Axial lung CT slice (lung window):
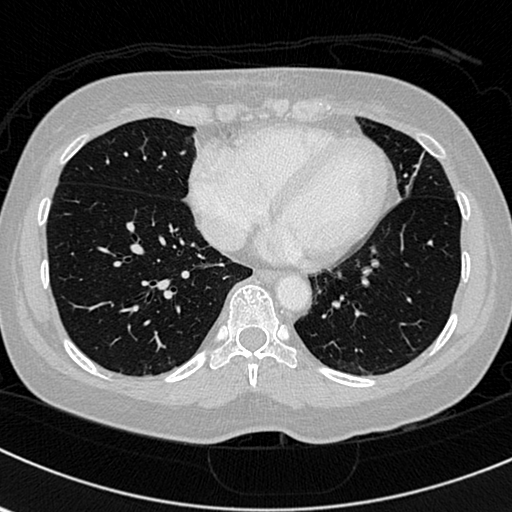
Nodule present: no